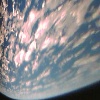
Label: cloud